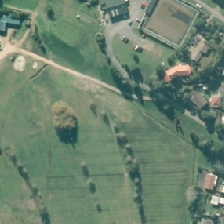
Land cover: urban_parkland